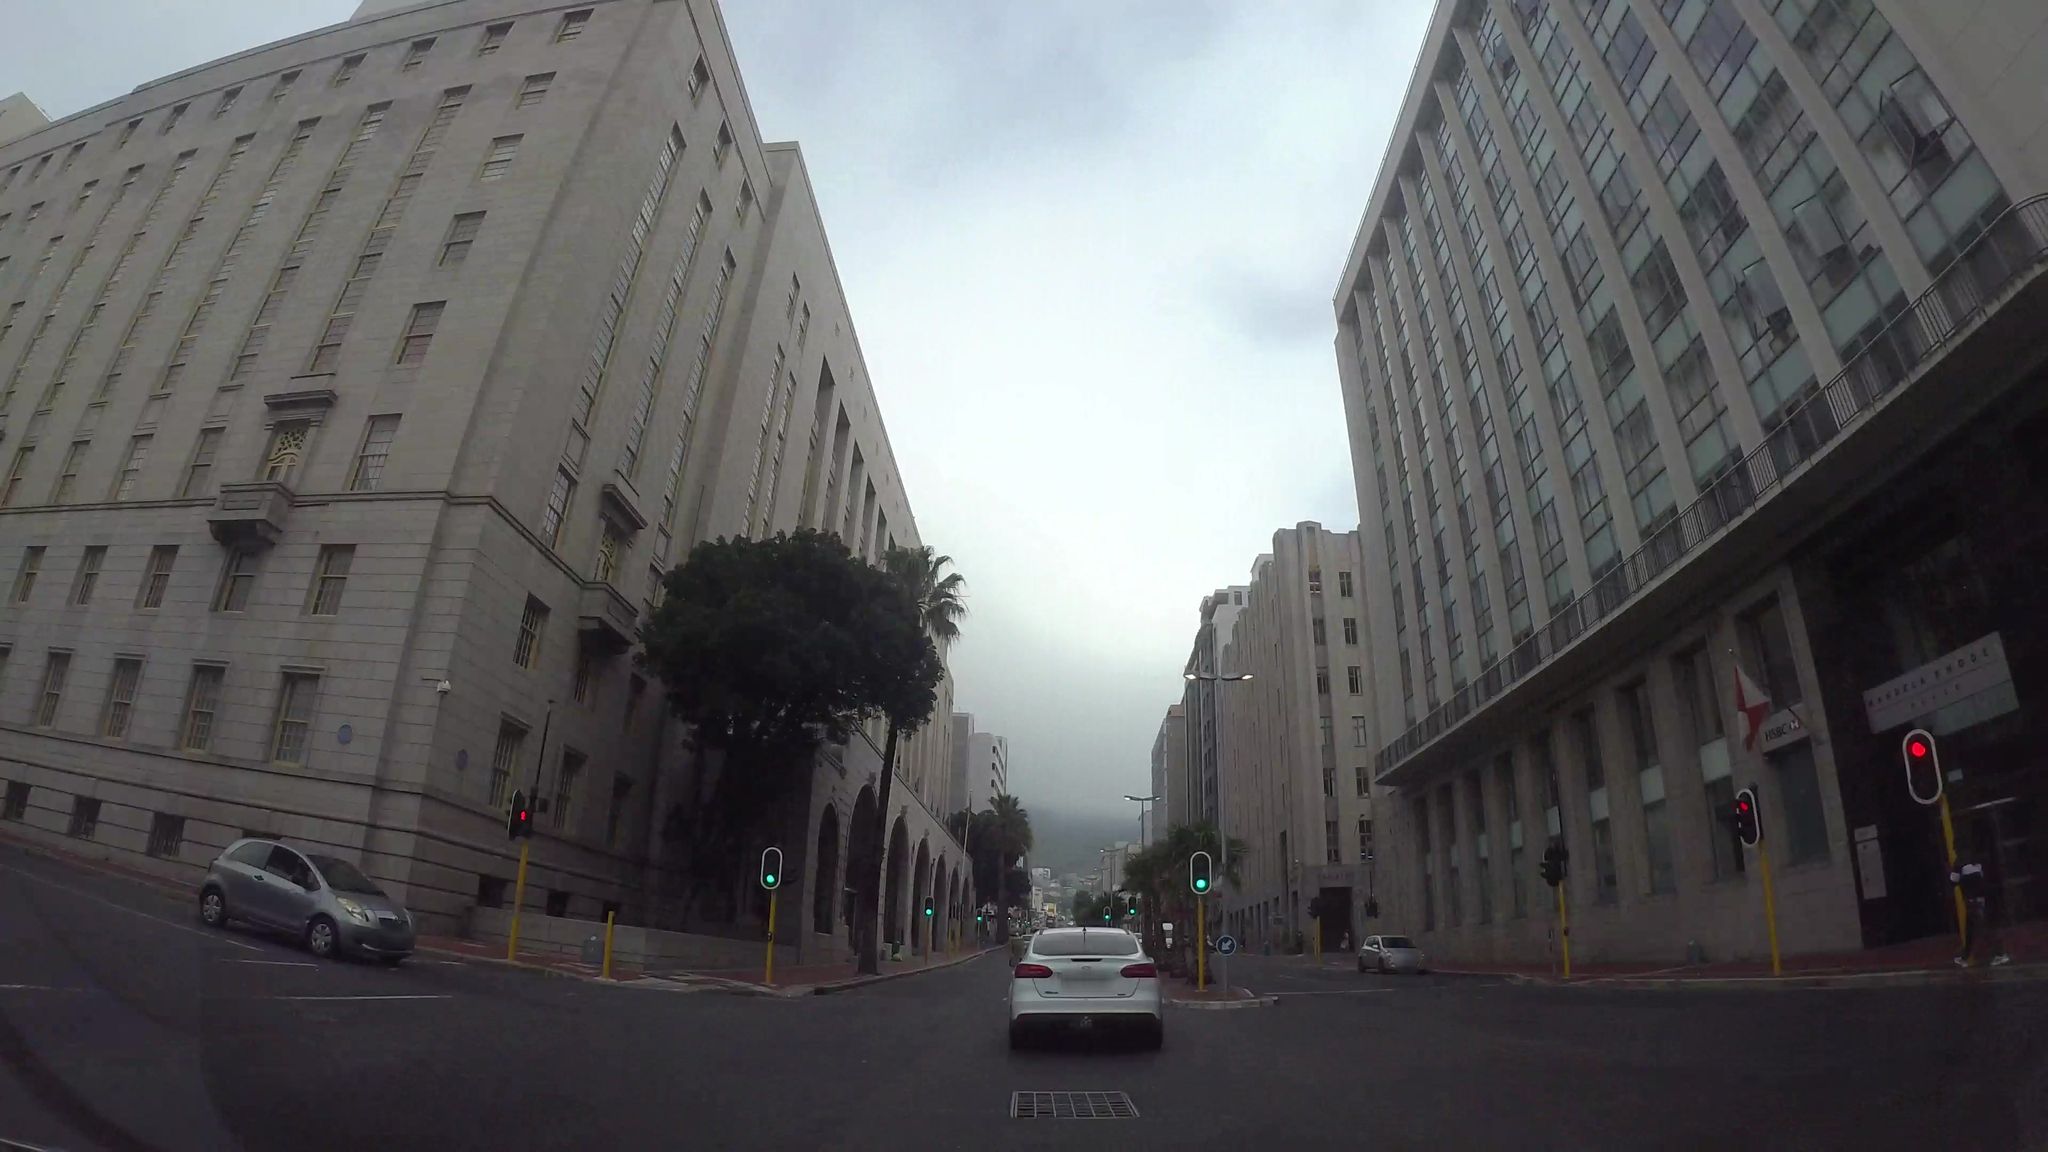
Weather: cloudy
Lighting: day
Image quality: good
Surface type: driving surface
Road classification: secondary
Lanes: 2
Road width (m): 7.1
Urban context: urban centre
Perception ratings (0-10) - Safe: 4.77, Lively: 7.91, Beautiful: 7.65, Boring: 1.8, Depressing: 2.55, Wealthy: 7.07